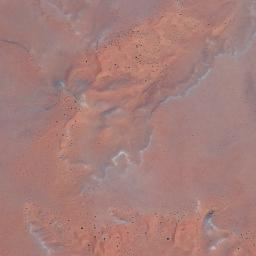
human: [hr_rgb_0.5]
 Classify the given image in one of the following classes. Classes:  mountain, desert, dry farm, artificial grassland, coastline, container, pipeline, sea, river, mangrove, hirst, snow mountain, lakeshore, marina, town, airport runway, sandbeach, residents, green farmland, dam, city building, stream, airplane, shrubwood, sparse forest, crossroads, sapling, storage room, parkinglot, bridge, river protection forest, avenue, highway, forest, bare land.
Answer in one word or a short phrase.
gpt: desert